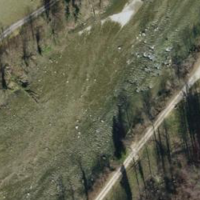
EUNIS habitat code: 15
Species observed at this site:
Certhia brachydactyla
Allium ursinum
Corvus corone
Motacilla cinerea
Cyanistes caeruleus
Equisetum telmateia
Geranium pyrenaicum
Anas platyrhynchos
Sturnus vulgaris
Helix pomatia
Petasites hybridus
Fringilla coelebs
Sylvia atricapilla
Carduelis carduelis
Turdus merula
Muscicapa striata
Phylloscopus collybita
Erithacus rubecula
Milvus milvus